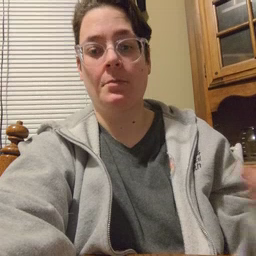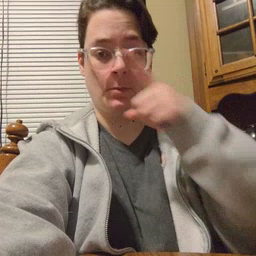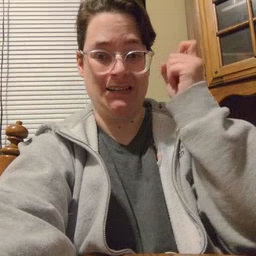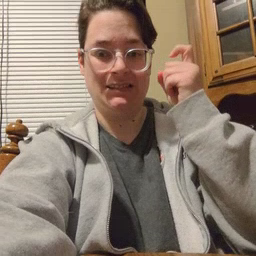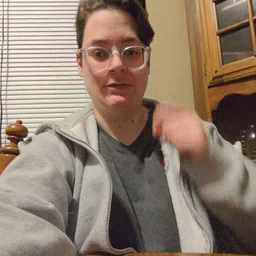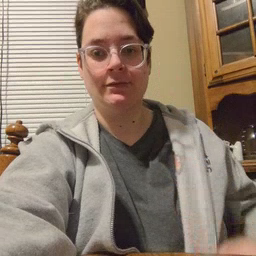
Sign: because